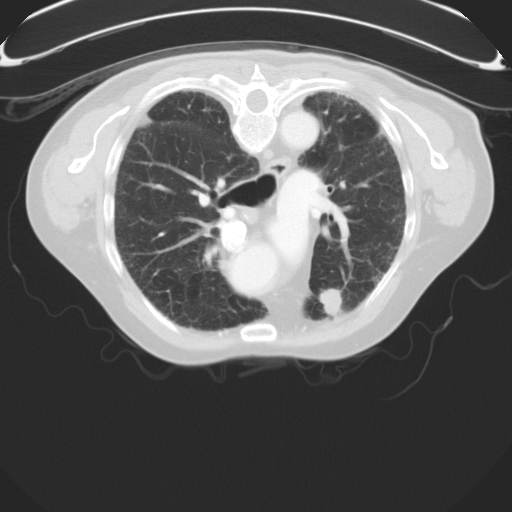
Survival: Short